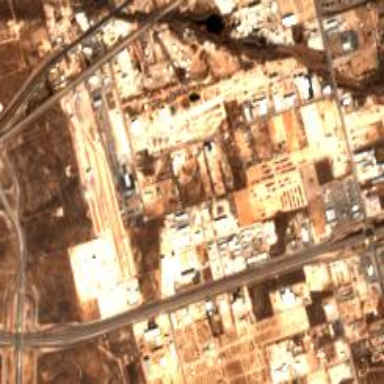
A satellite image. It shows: Industrial area.